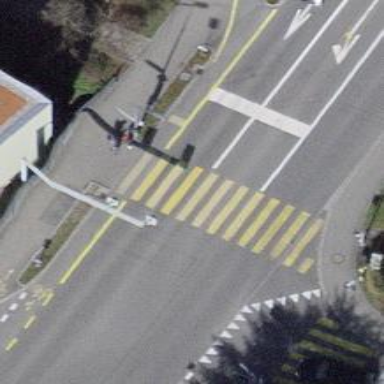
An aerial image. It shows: Asphalt footway with marked crossing.